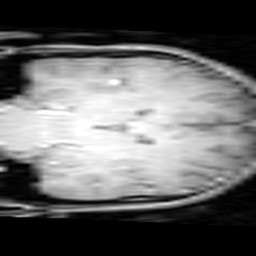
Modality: T1w
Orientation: coronal